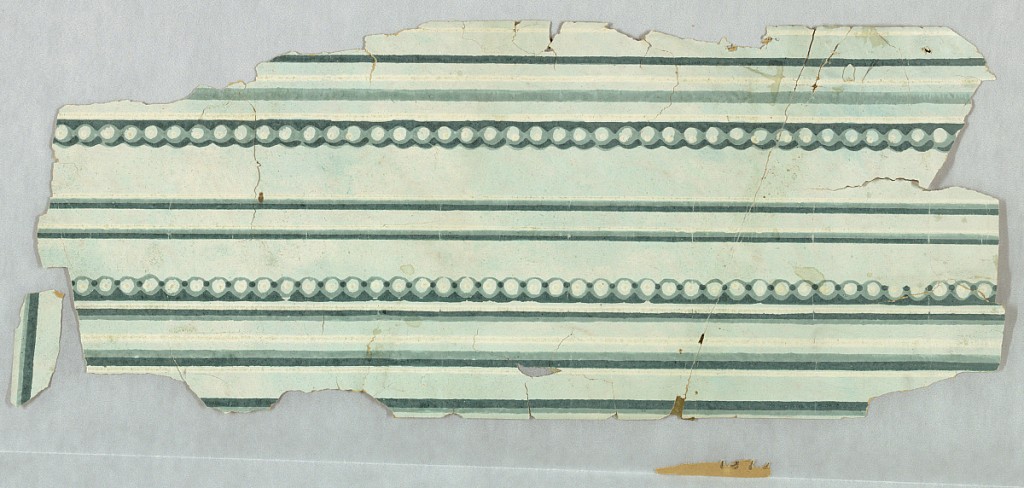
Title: Border
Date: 1860–1900
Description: Borders, polished colors.  All with beading, some marbleized.